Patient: sex M, age 67
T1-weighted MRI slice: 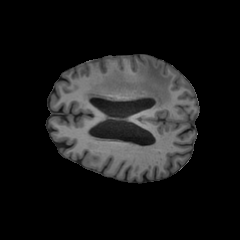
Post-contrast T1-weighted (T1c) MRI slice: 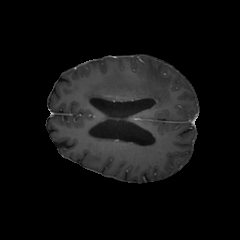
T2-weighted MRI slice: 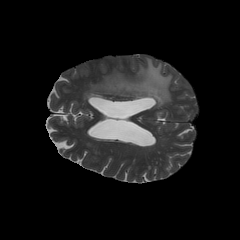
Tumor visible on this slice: yes
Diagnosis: Glioblastoma, IDH-wildtype
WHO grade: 4